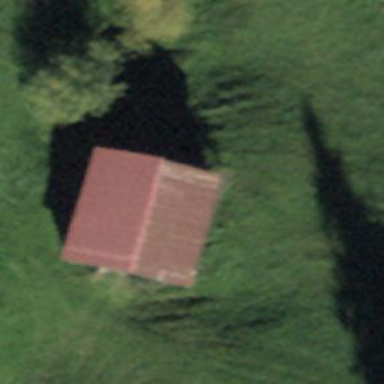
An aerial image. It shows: Rural barn.